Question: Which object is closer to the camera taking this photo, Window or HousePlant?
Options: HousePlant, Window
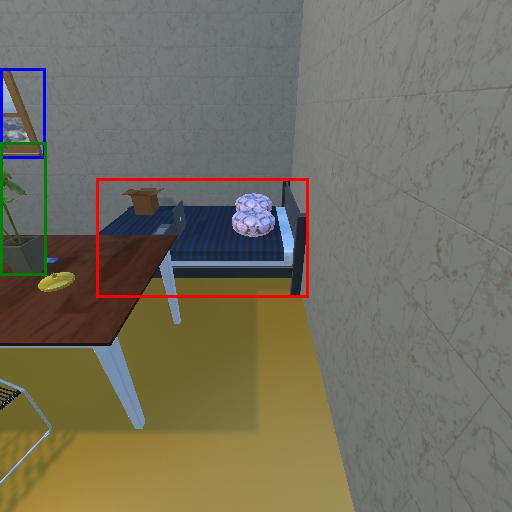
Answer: HousePlant